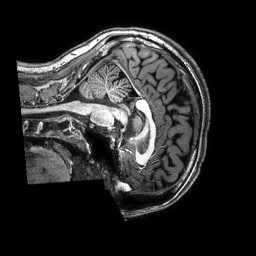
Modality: T1w
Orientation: sagittal
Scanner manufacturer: philips
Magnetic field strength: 3 T
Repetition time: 0.008 s
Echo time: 0.003566 s